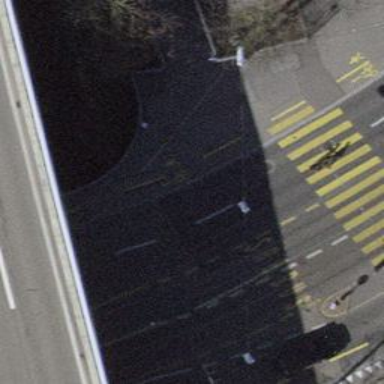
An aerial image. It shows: Asphalt path with sidewalk for both cyclists and pedestrians.